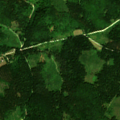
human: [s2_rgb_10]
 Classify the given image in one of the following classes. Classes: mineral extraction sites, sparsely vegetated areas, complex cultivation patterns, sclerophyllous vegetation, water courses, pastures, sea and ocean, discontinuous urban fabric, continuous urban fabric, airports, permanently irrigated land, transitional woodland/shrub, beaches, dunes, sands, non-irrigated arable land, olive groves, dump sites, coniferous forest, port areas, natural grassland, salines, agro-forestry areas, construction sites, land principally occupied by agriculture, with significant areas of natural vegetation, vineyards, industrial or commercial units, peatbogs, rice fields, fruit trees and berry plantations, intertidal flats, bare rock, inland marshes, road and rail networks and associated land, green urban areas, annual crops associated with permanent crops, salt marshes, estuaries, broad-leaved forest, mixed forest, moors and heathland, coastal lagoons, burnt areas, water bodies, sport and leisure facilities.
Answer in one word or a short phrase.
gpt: discontinuous urban fabric, coniferous forest, transitional woodland/shrub